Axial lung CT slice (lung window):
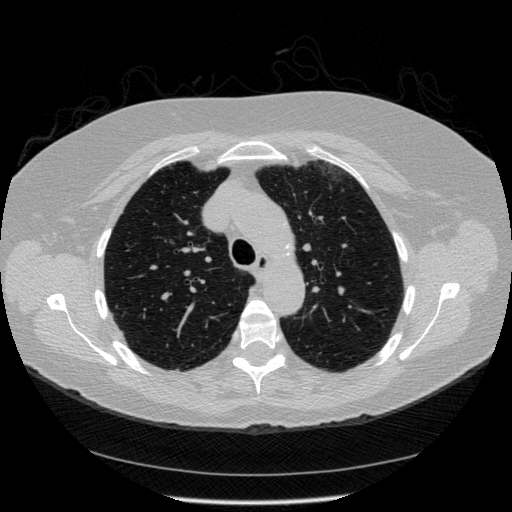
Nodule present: no